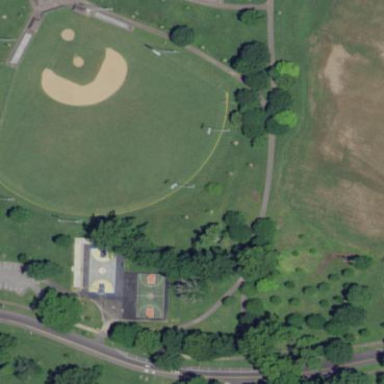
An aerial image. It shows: Baseball pitch for leisure and sports activities.